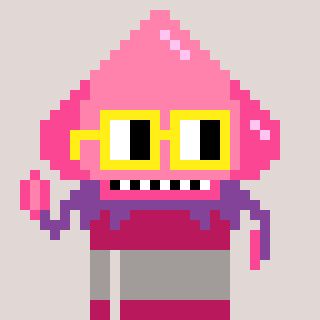
a pixel art character with square yellow glasses, a squid-shaped head and a darkpink-colored body on a warm background